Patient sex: M
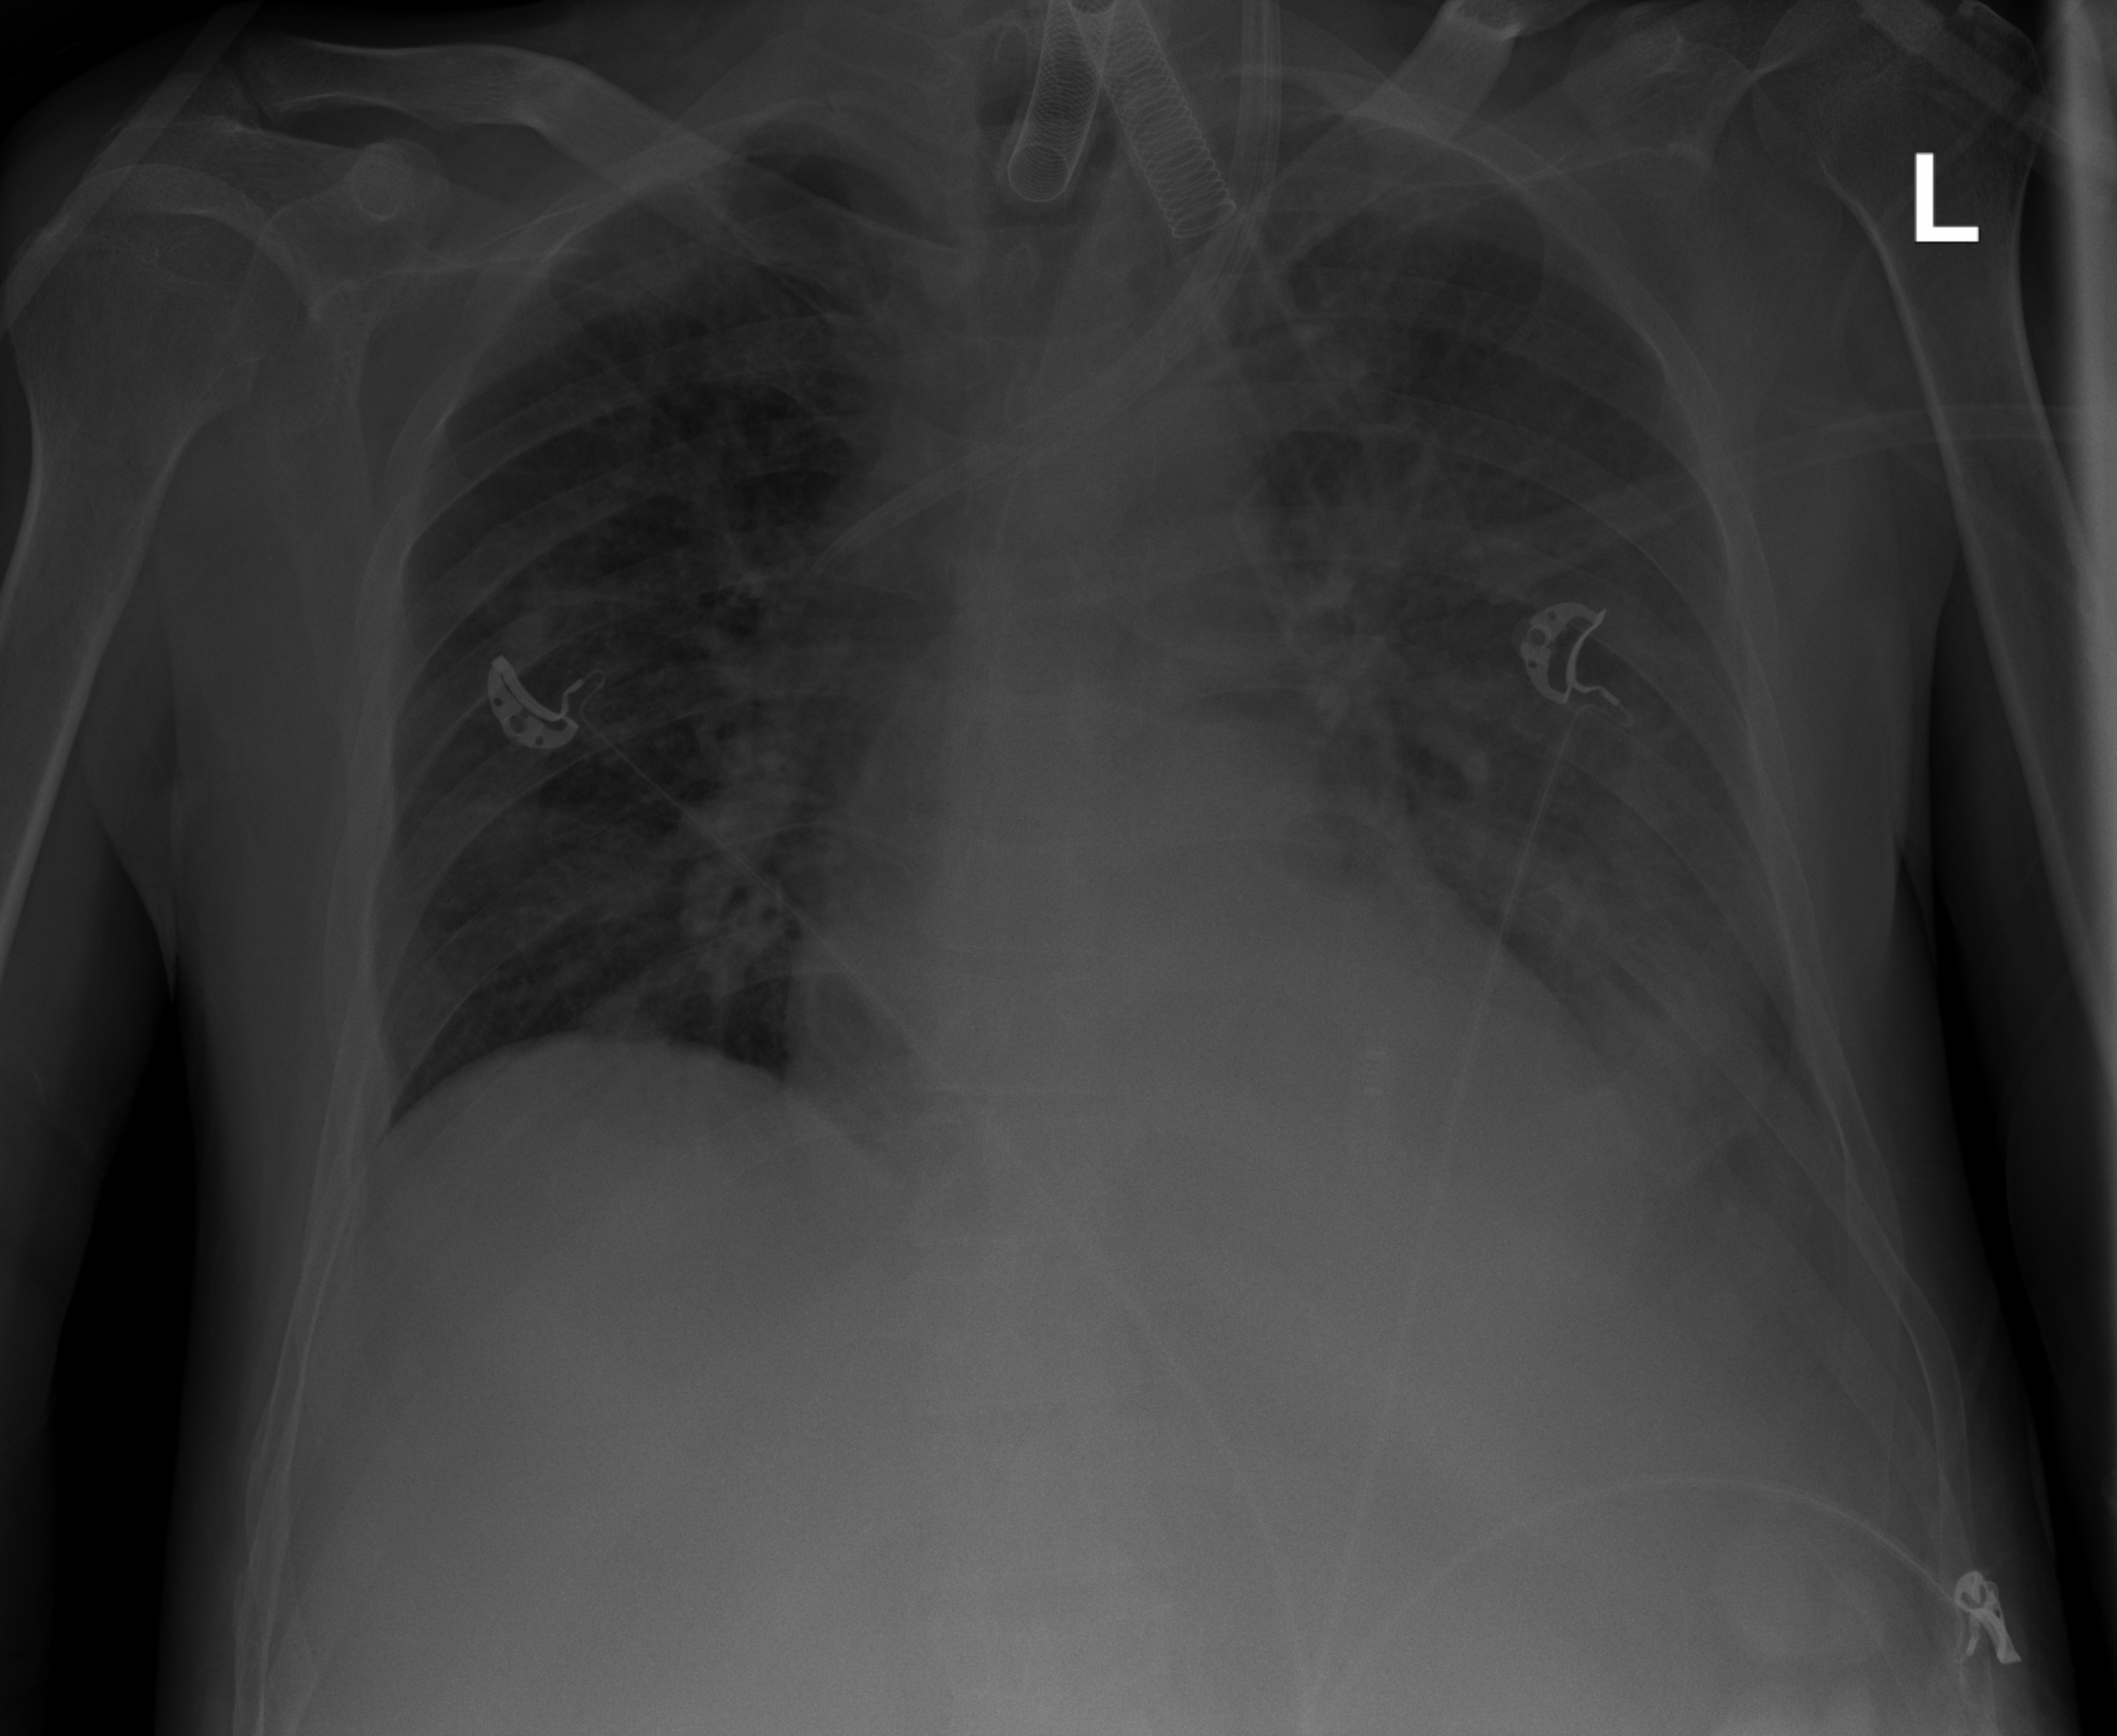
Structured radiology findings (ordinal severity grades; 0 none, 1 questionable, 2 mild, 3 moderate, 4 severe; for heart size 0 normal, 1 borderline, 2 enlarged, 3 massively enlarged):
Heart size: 0
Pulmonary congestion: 2
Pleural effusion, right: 0
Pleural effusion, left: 2
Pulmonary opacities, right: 0
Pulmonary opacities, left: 2
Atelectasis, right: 0
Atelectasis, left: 2